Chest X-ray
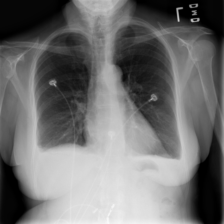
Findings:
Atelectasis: negative
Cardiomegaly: negative
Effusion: positive
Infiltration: negative
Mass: negative
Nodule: negative
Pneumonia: negative
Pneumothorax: negative
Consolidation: negative
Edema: negative
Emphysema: negative
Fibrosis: negative
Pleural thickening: negative
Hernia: negative